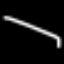
Label: line